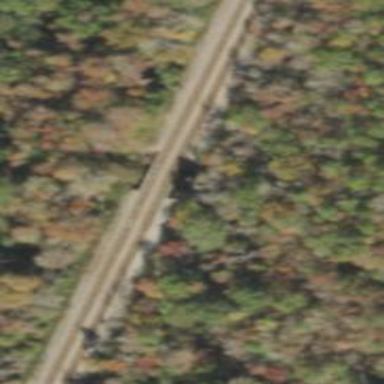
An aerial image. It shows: Railway bridge.